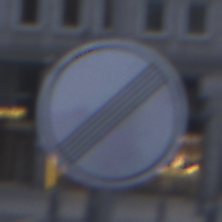
Verkehrszeichen: EndeSaemtlicherBegrenzungen
Umgebung: Outdoor, Urban
Tageszeit: SunriseSunset
Wetter: PartlyCloudy
Licht: Natural
Jahreszeit: NotSpecified
Kontrast: LowContrast